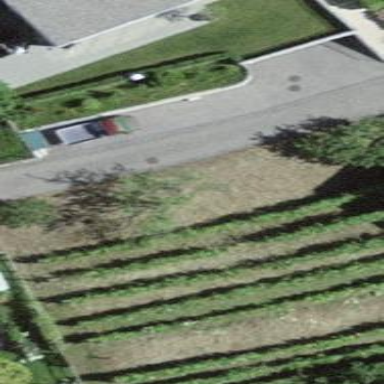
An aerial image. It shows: Vineyard.